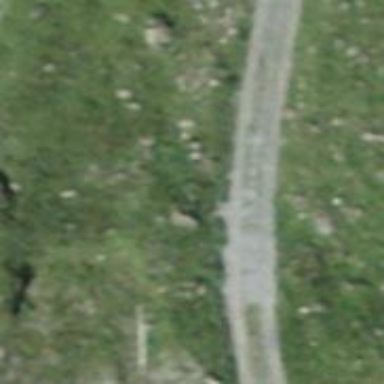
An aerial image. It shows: Track with grade 3 surface.